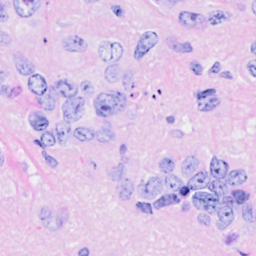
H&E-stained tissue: Breast